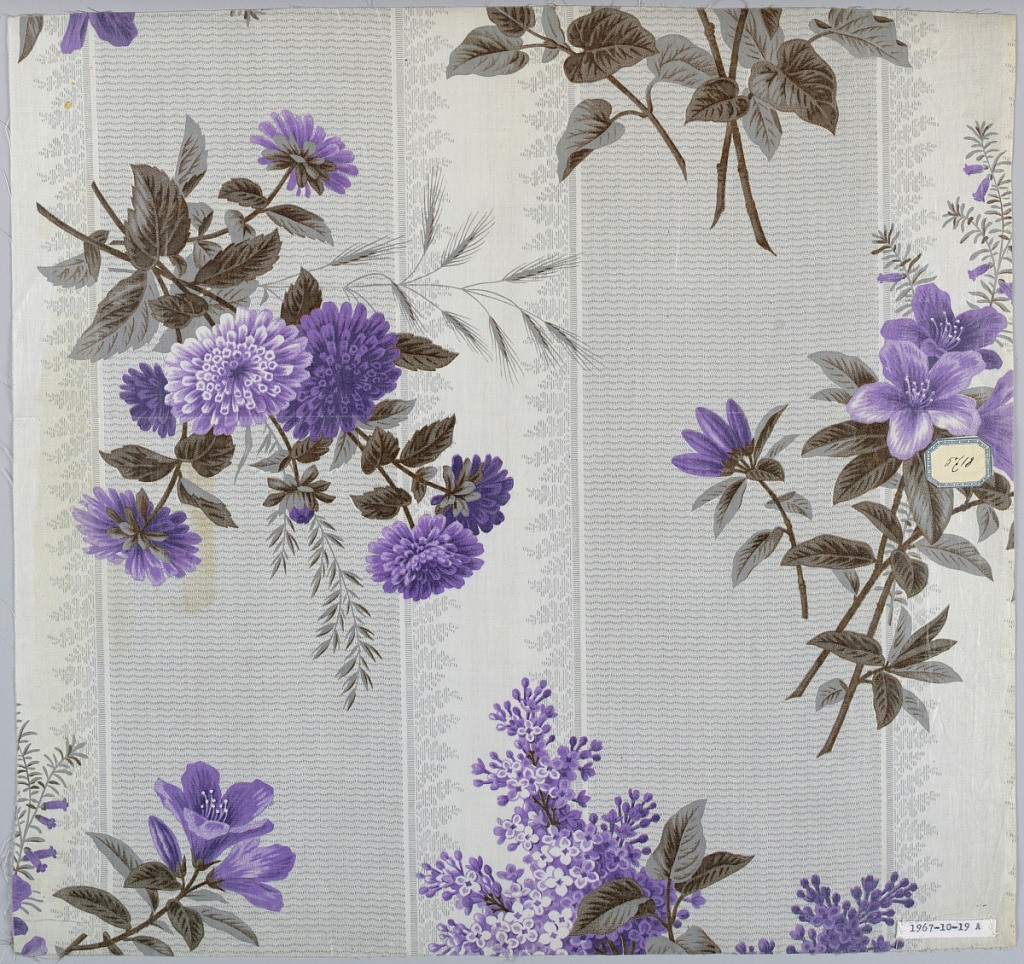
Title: Textile
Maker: Schwartz-Huguenin
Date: mid-19th century
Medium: Madium: cotton Technique: printed by engraved roller and block printed; glazed
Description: Two samples with same ground design, printed in different color patterns. Ground, broad grey stripe of minute wavy lines alternating with white stripe with foliage edge. A) Sprays of lilac, azalea and asters in violet. B) Same flowers in grey. Glazed.